Question: In this square matrix I want to look up all non-zero values in the first column and delete the columns that corresponds to the row names of the non-zero values. Then I want to look up the next not deleted column and repeat the same process, and repeat this till I reached the last column.
Any advice?
Matrix example

added an example that is not a picture
'''
newt <- matrix(c(0,1,0,0,1,0,0,1,0,0,0,1,0,1,0,1), nrow = 4, ncol = 4)
colnames(newt) <- c("1", "2", "3", "4")
'''
only columns 1 and 3 should be retained
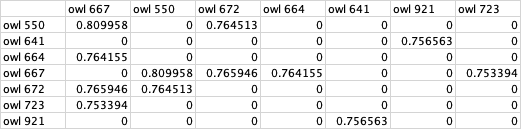
Answer: You can take help of this 'while' loop :
'''
rowname <- rownames(newt)
vec <- colnames(newt)
i <- 1
col <- vec[i]
while(i < length(vec)) {
vec <- setdiff(vec, rowname[newt[, col] == 1])
i <- i + 1
col <- vec[i]
}
result <- newt[, vec]
result
# 1 3
#1 0 0
#2 1 0
#3 0 0
#4 0 1
'''
'''
newt <- matrix(c(0,1,0,0,1,0,0,1,0,0,0,1,0,1,0,1), nrow = 4, ncol = 4)
colnames(newt) <- c("1", "2", "3", "4")
rownames(newt) <- c("1", "2", "3", "4")
'''